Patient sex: M
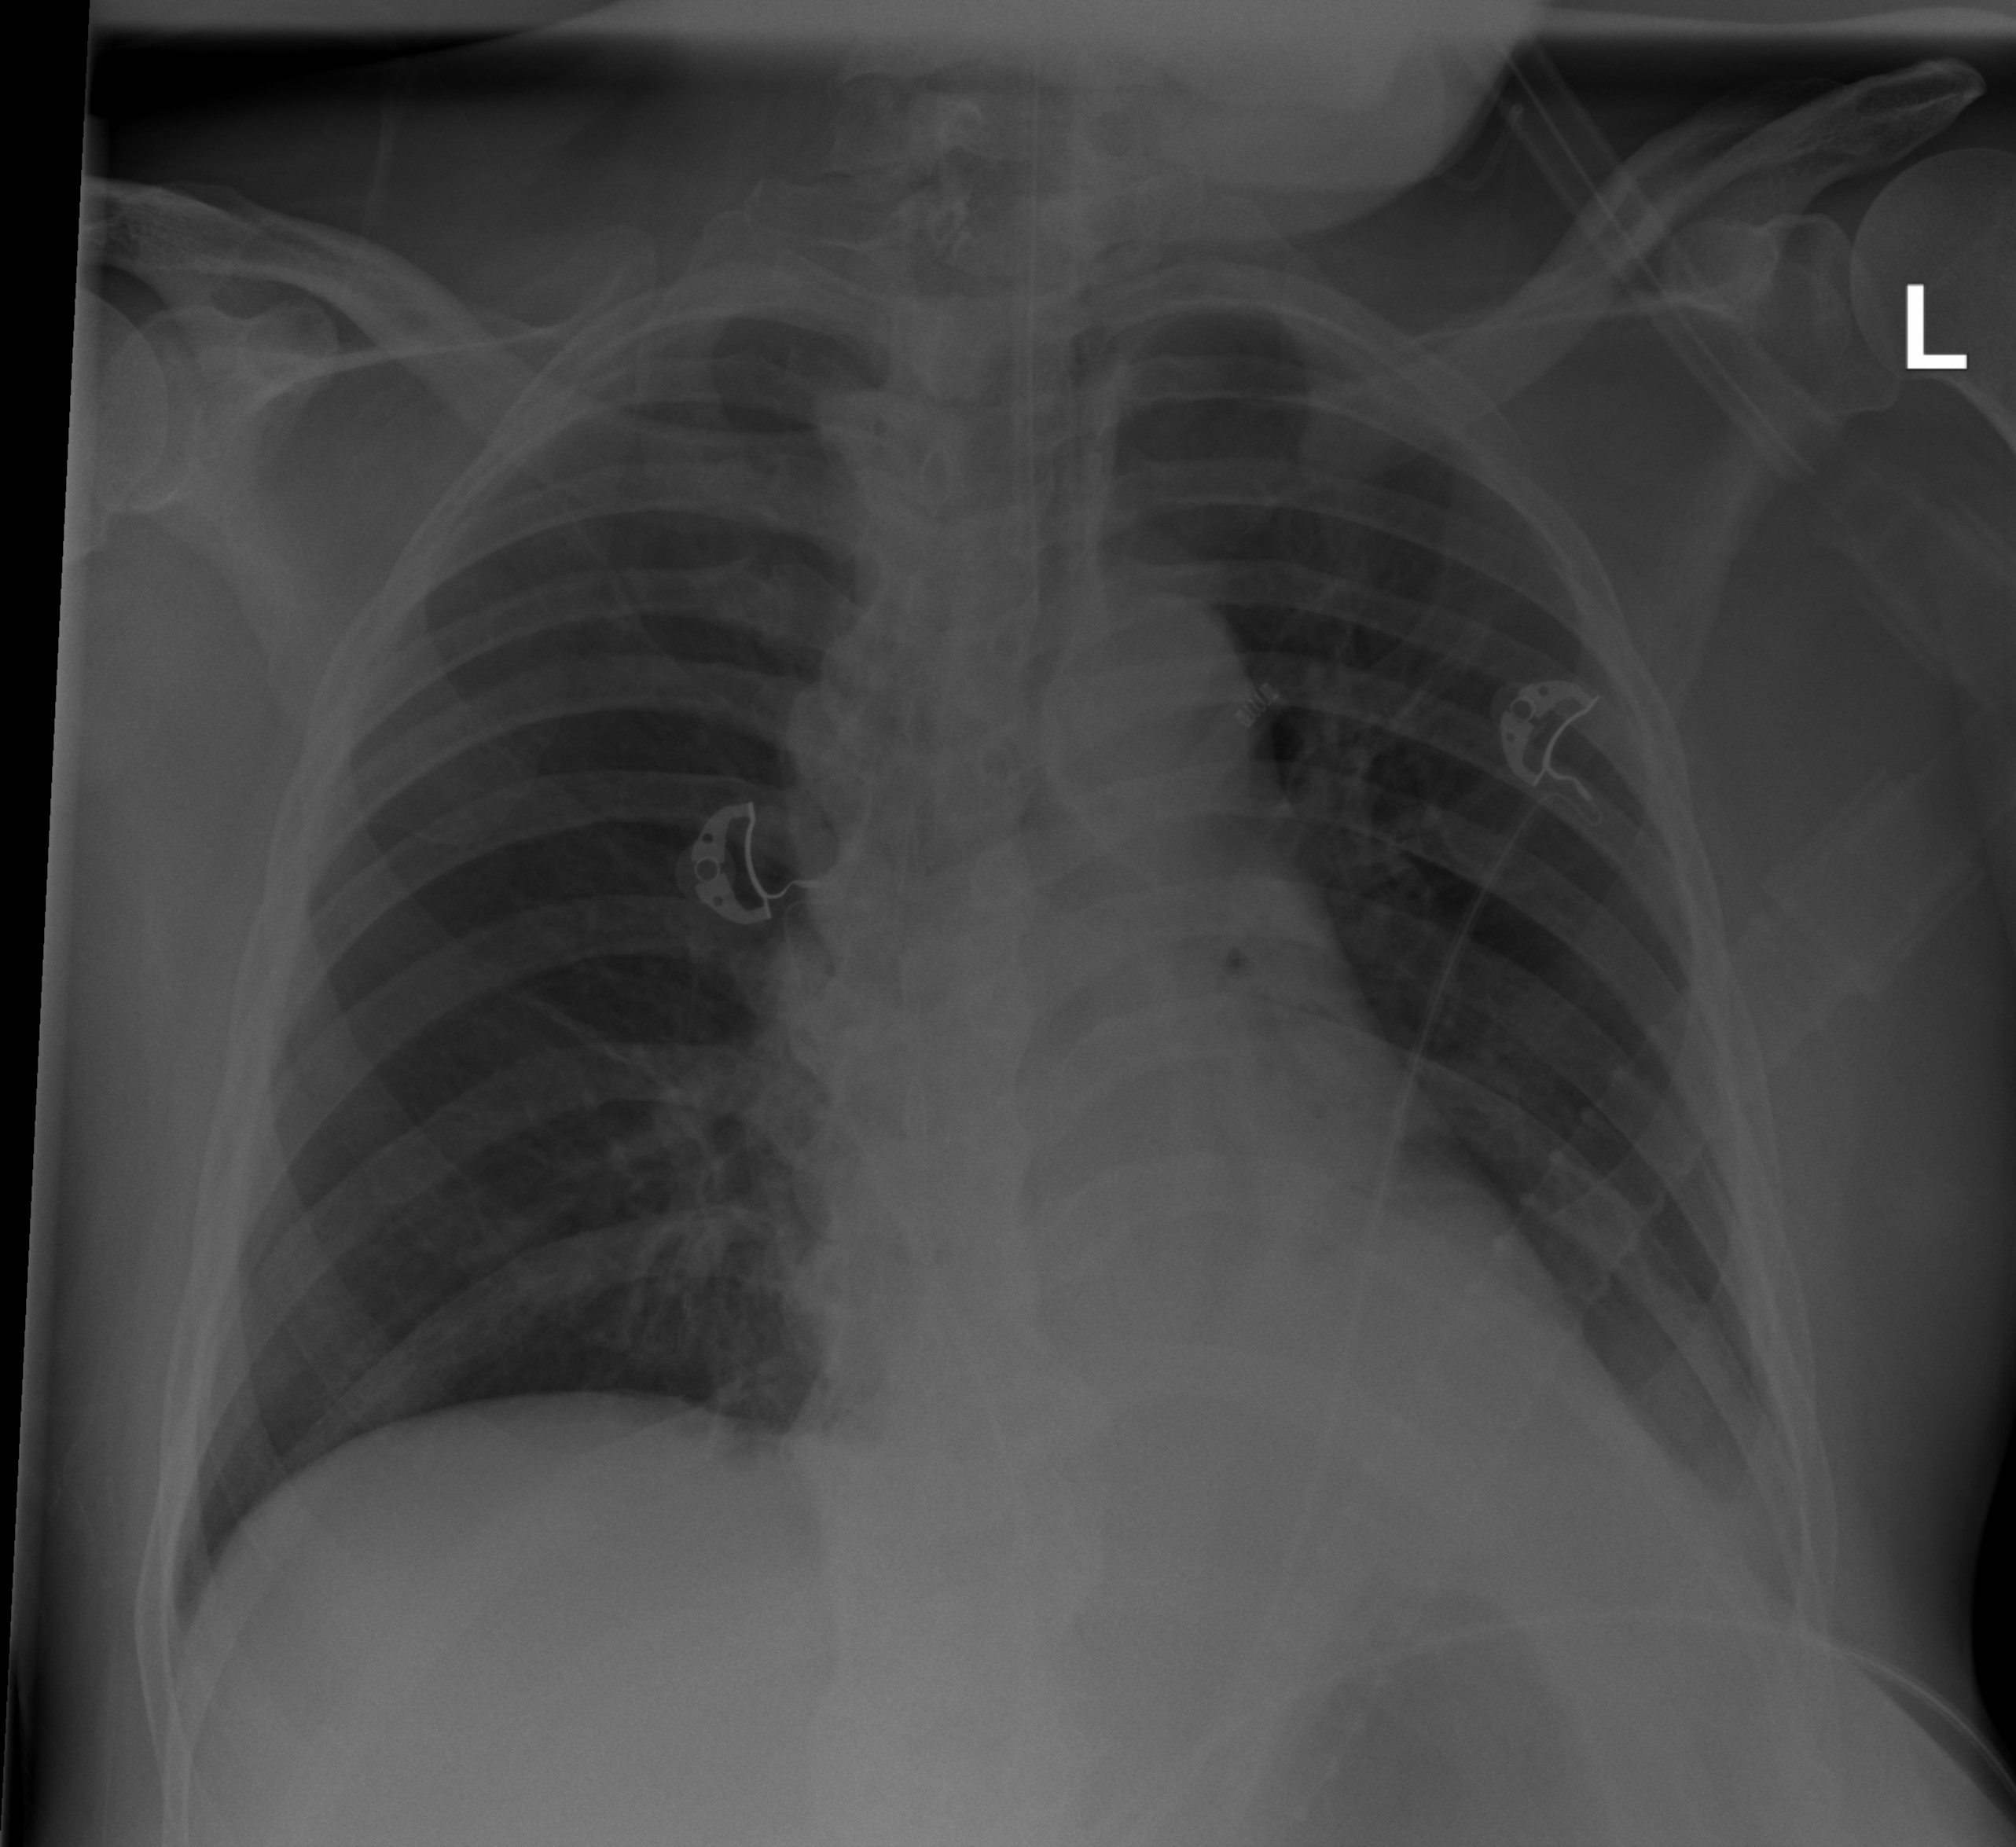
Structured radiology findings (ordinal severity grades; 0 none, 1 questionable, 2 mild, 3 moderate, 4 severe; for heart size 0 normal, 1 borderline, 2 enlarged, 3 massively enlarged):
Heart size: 1
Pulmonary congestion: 0
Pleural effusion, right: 0
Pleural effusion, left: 2
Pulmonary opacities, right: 0
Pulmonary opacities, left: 0
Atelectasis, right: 0
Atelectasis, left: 2